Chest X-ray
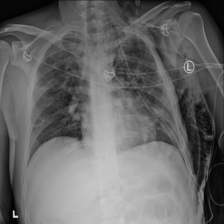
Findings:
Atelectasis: negative
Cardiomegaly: negative
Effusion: negative
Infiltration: positive
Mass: negative
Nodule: negative
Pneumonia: negative
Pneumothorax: negative
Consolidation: negative
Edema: negative
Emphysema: positive
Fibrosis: negative
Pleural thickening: negative
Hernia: negative